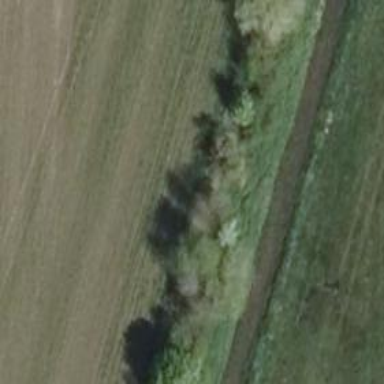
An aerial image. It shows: Deciduous tree with broadleaved leaves.